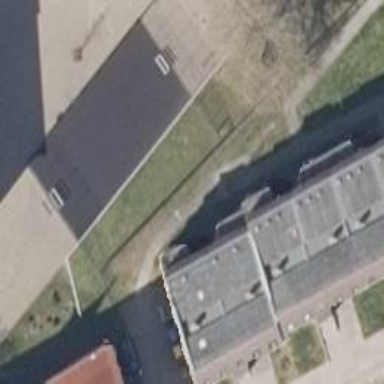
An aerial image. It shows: Building with apartments featuring unique double saltbox roof shape.